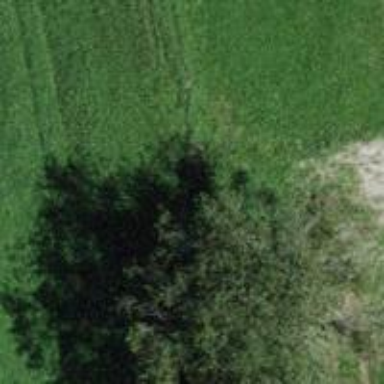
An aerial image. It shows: Row of trees in natural setting.